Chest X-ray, PA view. Patient: 26 years old, sex M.
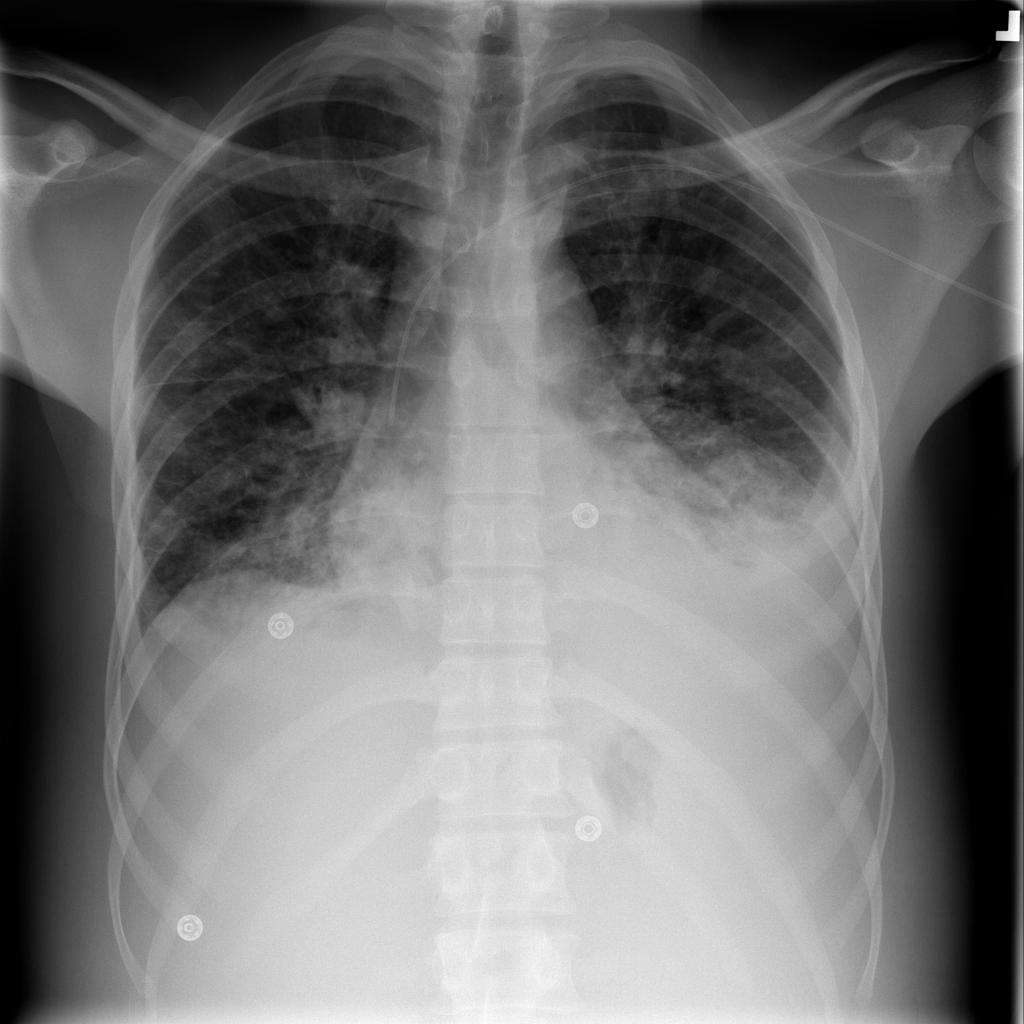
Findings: No Finding